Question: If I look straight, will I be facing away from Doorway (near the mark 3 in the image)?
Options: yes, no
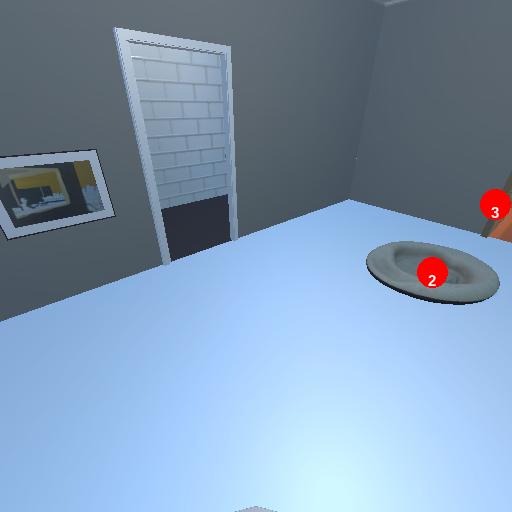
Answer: yes